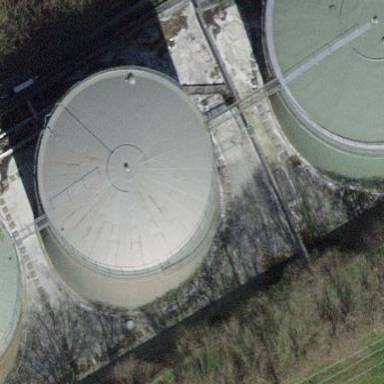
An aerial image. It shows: Building with storage tank.